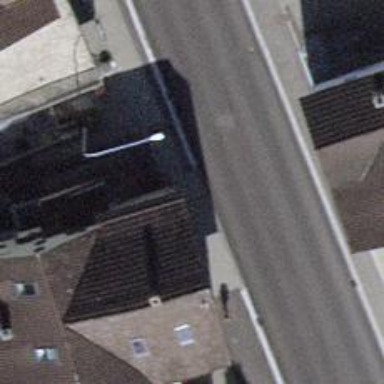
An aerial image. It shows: Asphalt sidewalk along the footway.